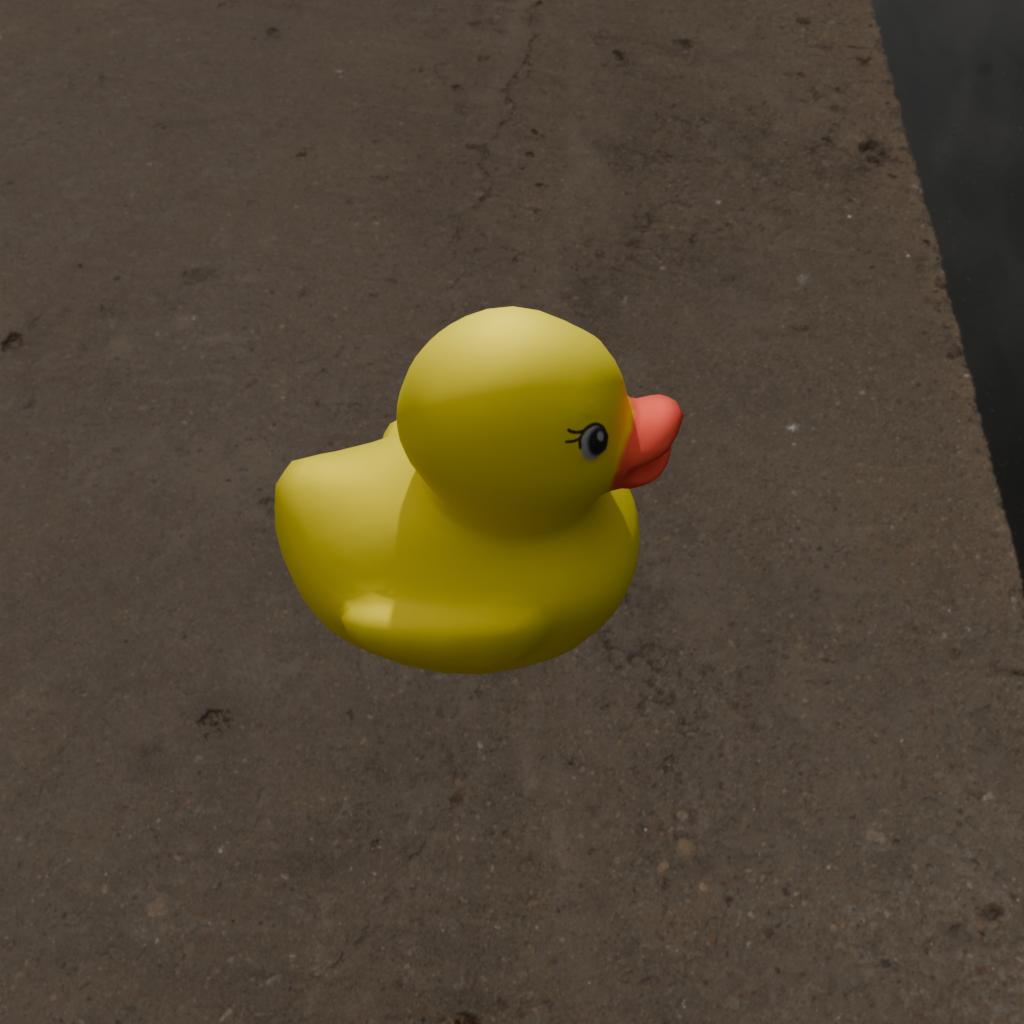
an image of a yellow rubber duck seen from <right_top> in a lakeside with a cloudy sky surrounded by greenery and dirt paths.